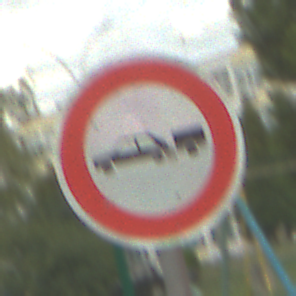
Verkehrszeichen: VerbotPersonenkraftwagenMitAnhaenger
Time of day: MorningAfternoon
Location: Outdoor (Suburban)
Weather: PartlyCloudy
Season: NotSpecified
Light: Natural